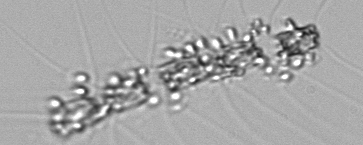
Label: Chaetoceros_didymus_TAG_external_flagellate